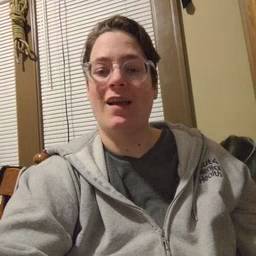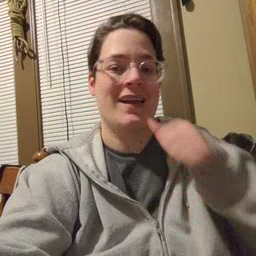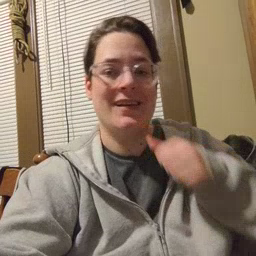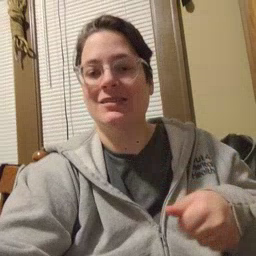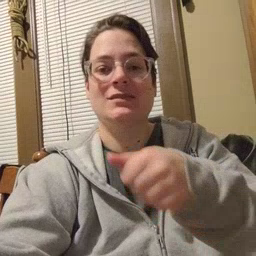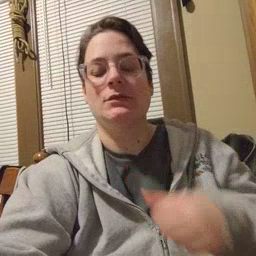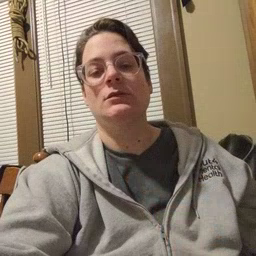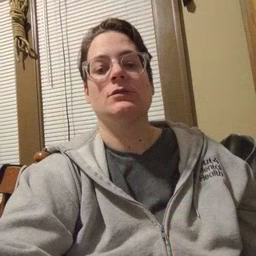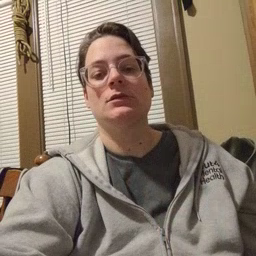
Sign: hide